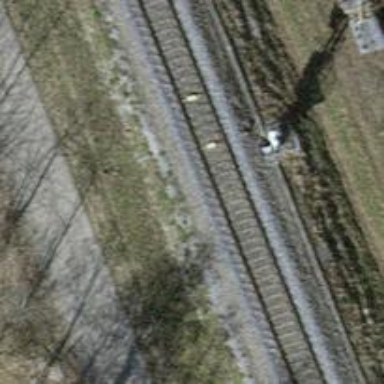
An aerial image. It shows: Railway signal.